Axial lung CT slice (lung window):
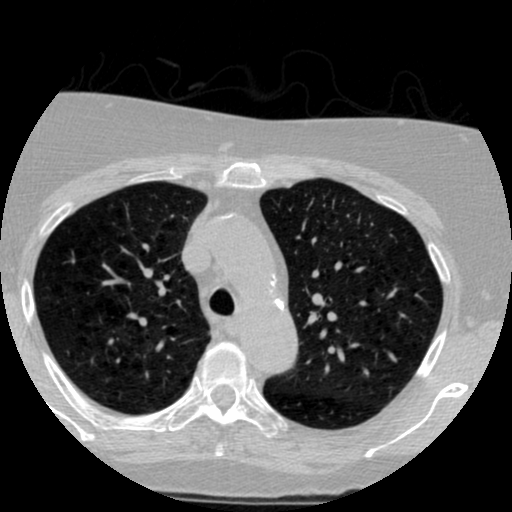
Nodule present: no